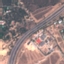
Land use / land cover: Highway